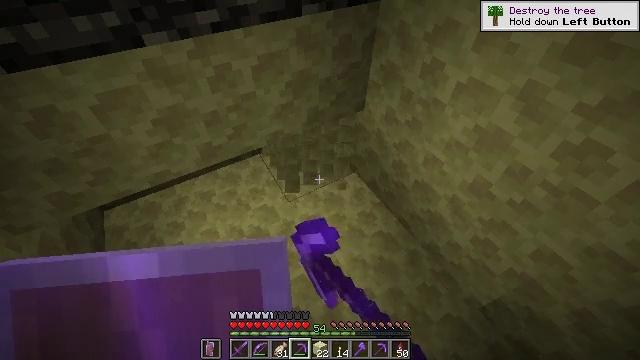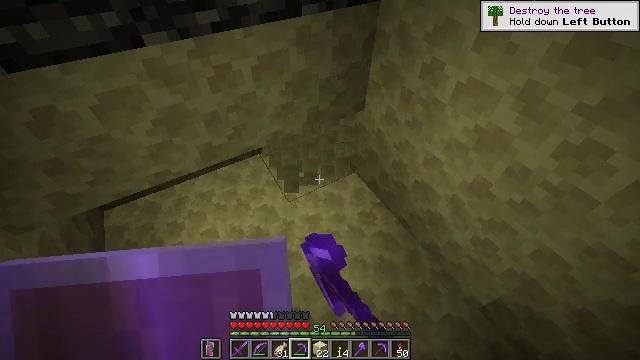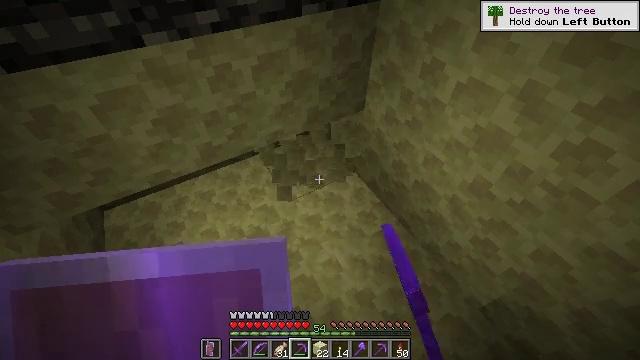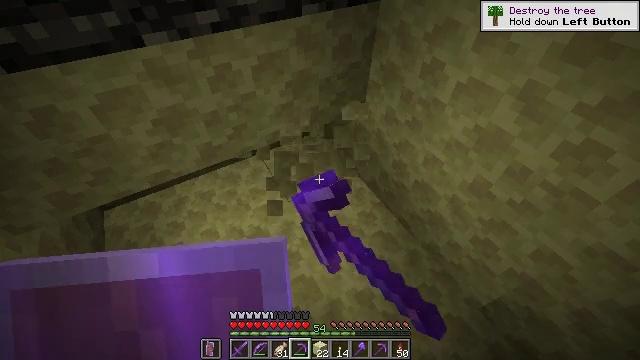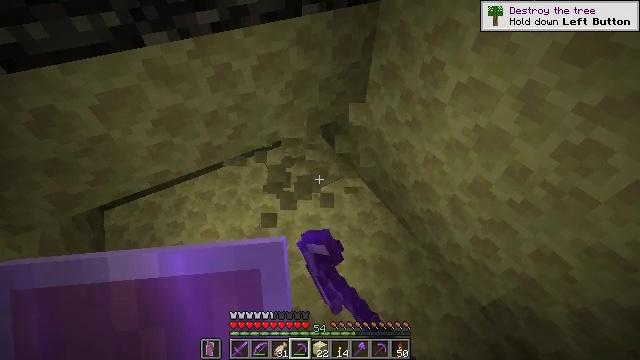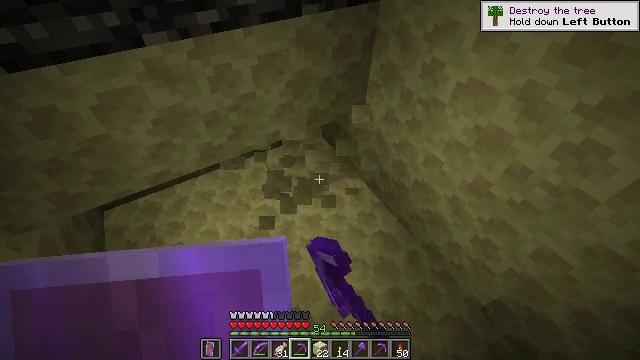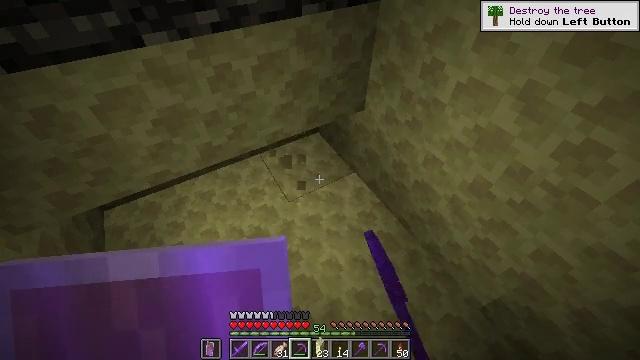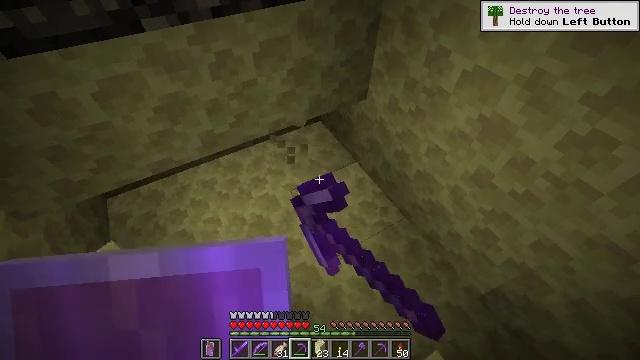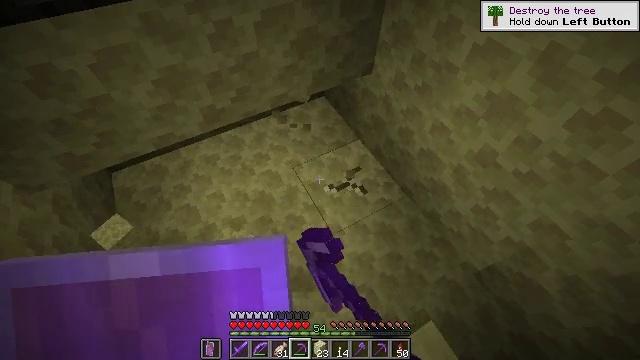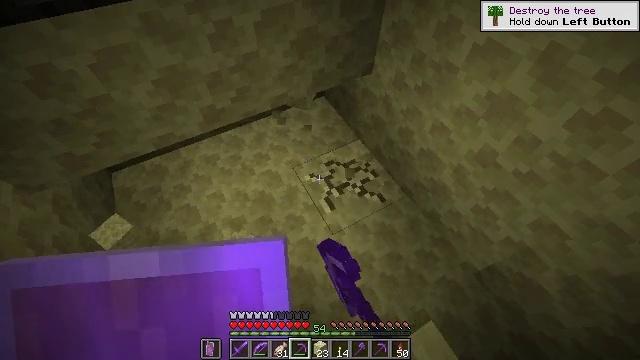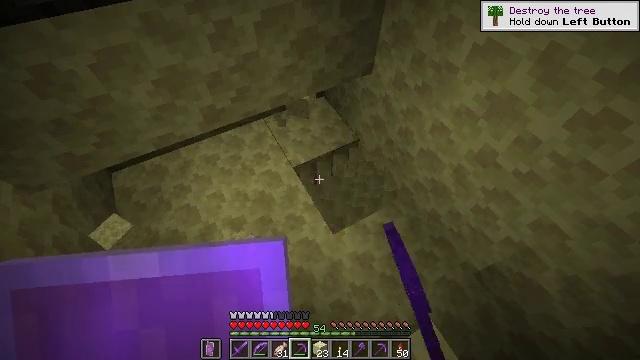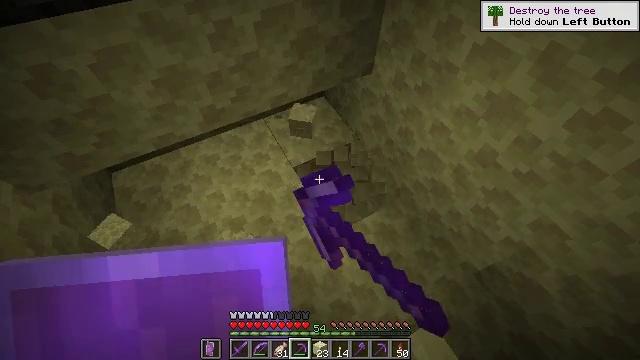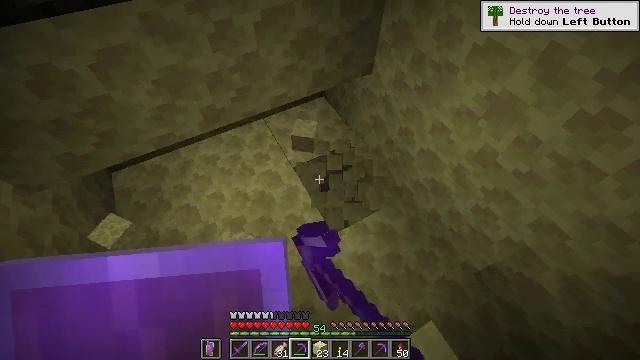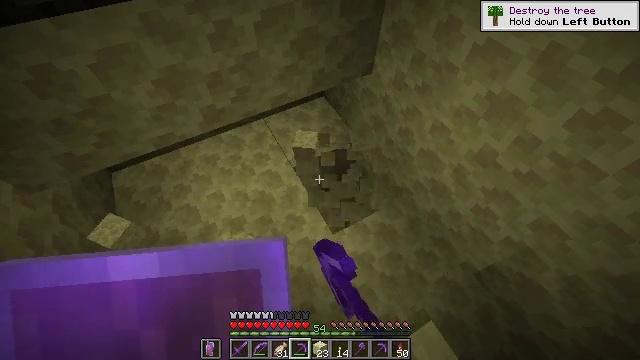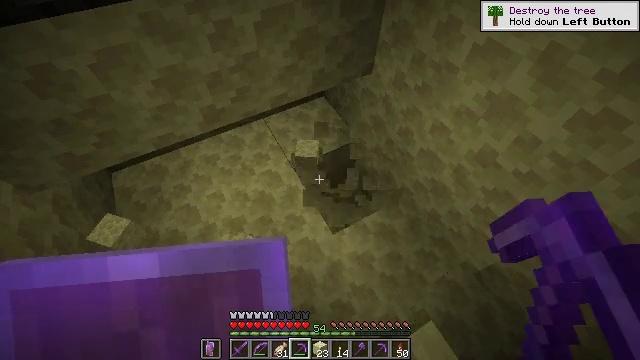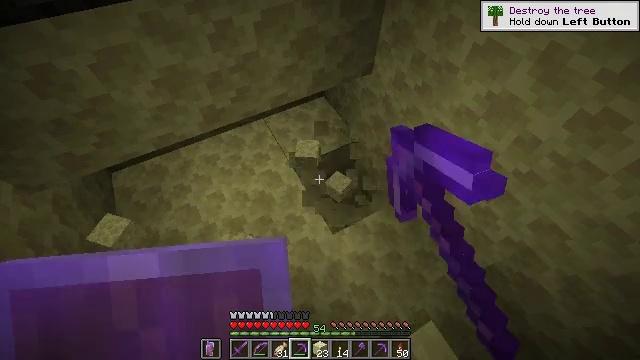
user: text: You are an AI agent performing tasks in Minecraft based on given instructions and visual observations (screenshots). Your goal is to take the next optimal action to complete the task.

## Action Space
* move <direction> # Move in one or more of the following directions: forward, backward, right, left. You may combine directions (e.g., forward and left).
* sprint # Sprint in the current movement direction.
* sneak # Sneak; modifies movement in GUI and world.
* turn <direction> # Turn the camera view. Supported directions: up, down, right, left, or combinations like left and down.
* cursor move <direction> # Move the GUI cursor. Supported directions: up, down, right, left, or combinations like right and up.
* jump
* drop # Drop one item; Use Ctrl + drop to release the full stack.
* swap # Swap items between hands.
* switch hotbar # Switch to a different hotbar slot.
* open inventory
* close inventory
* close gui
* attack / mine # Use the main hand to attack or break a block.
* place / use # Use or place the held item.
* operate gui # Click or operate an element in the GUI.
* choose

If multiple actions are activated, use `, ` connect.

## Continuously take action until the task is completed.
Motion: motion action
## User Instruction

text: Dig the end stone for building materials.
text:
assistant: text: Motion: attack / mine
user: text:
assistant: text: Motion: attack / mine
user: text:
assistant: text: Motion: attack / mine
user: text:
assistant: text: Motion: attack / mine
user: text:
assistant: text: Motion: attack / mine
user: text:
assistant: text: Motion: attack / mine
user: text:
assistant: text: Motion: turn down, attack / mine
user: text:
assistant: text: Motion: turn down, attack / mine
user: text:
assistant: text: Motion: attack / mine
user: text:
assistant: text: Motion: attack / mine
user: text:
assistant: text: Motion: attack / mine
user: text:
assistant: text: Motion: attack / mine
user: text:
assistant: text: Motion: attack / mine
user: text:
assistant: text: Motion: attack / mine
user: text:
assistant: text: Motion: attack / mine
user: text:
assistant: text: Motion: turn left, attack / mine
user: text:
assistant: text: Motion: turn left and up, attack / mine
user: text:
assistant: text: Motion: turn left, attack / mine
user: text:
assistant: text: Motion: attack / mine
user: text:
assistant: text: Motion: attack / mine
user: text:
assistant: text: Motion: turn left, attack / mine
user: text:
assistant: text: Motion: turn left and down, attack / mine
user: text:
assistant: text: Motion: turn left and down, attack / mine
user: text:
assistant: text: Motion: turn left and down, attack / mine
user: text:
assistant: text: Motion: attack / mine
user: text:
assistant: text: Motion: turn left, attack / mine
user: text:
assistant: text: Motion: turn left, attack / mine
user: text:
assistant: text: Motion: turn left, attack / mine
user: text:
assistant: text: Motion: turn left, attack / mine
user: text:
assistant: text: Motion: turn left, attack / mine